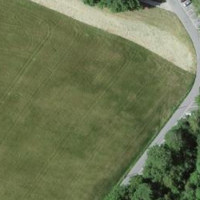
EUNIS habitat code: 52
Species observed at this site:
Tussilago farfara